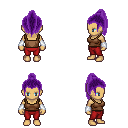
a pixel art fantasy rpg character, female body template, human, tanned skin, brown pirate shirt, red pants, purple long topknot hairstyle, white cloth bracers, four views (front, back, left, right), 2x2 character sprite sheet, small pixel art, hard edges, no anti-aliasing